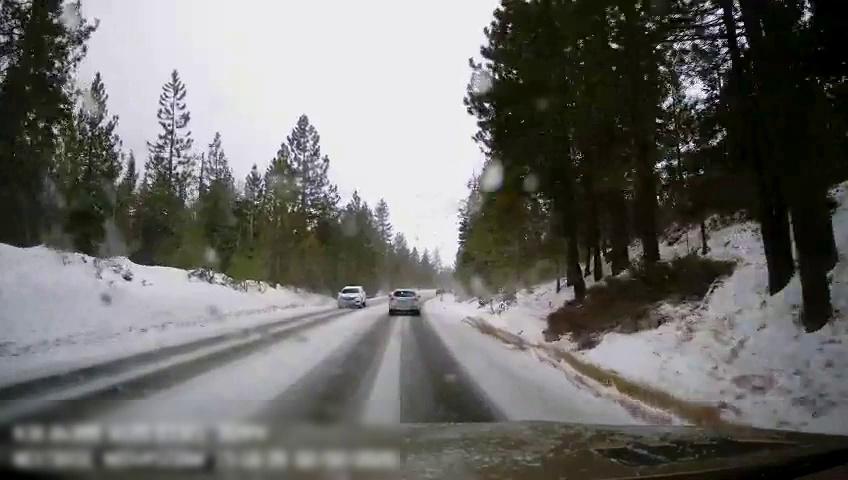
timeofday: Day
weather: Snowy
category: Drivable Space
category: Vehicles | SUV
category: Vehicles | SUV
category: Lanes | Opposite Lane